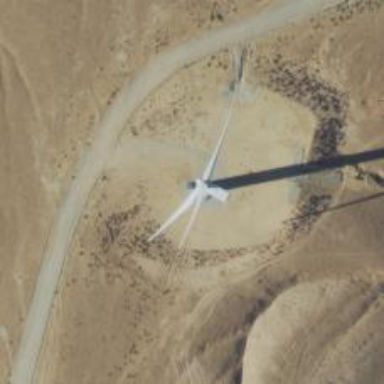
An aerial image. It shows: Wind generator using horizontal axis wind turbines.